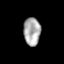
Tissue: lung
Cell type: Epithelial cells
Senescence score: 0.2274
Nuclear area (px): 460
Mean DAPI intensity: 172.283